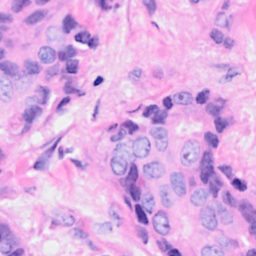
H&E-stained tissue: Breast